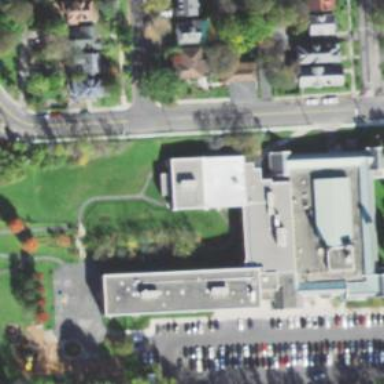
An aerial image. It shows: School building.